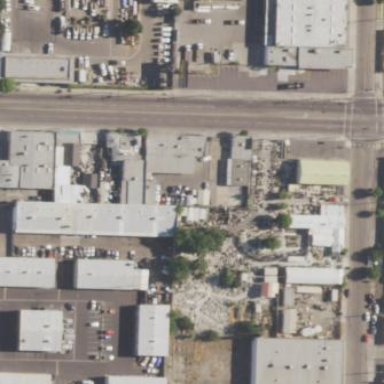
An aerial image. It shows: Commercial area with car shop specializing in used cars. It's parking/sales lot for used cars.